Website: macys
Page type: customer-info-address
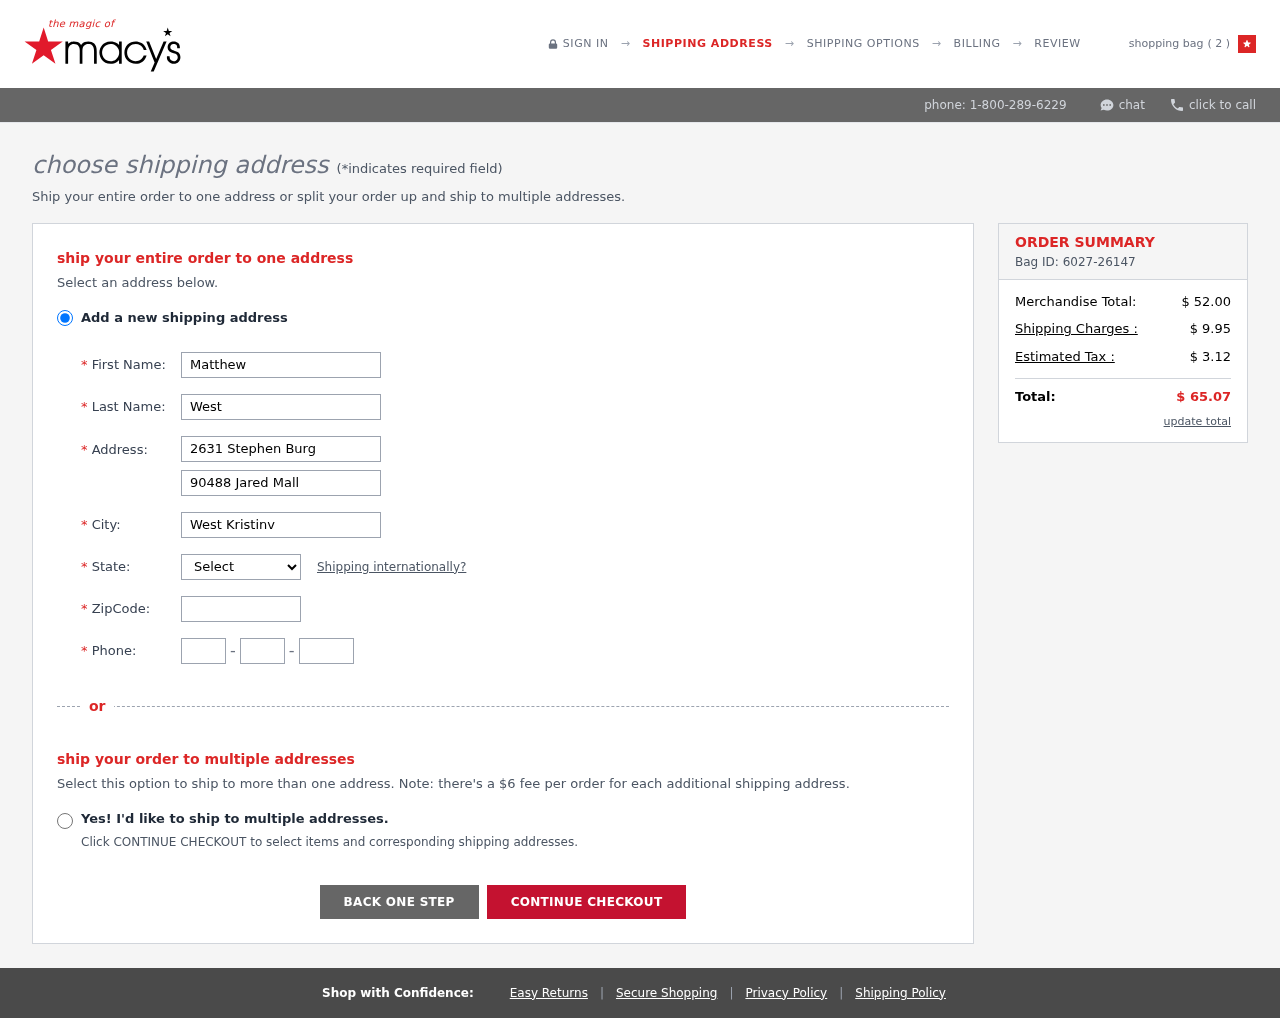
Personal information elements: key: PII_CITY
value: West Kristinville
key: PII_FIRSTNAME
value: Matthew
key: PII_LASTNAME
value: West
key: PII_PHONE_AREA
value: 259
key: PII_PHONE_PREFIX
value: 321
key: PII_PHONE_SUFFIX
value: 2928
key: PII_POSTCODE
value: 64017
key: PII_STATE_ABBR
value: TN
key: PII_STREET
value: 2631 Stephen Burg
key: PII_STREET2
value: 90488 Jared Mall
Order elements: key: ORDER_NUM_ITEMS
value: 2
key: ORDER_ID
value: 6027-26147
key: ORDER_SUBTOTAL
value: $ 52.00
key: ORDER_SHIPPING_COST
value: $ 9.95
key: ORDER_TAX
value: $ 3.12
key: ORDER_TOTAL
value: $ 65.07